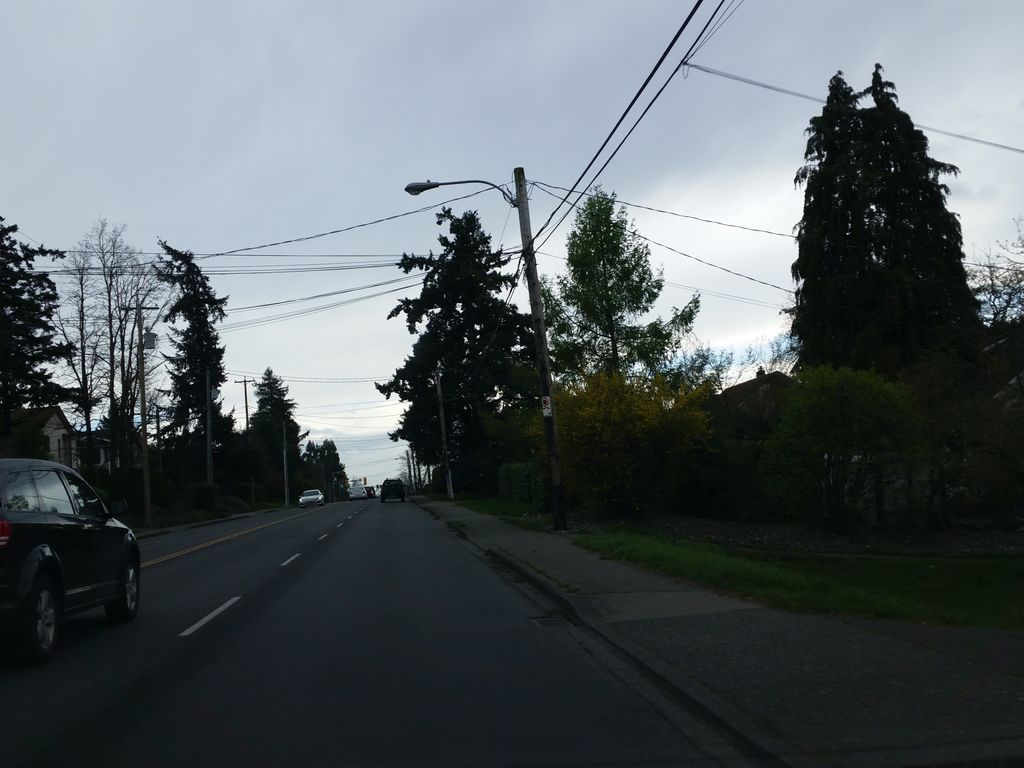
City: victoria